Interaction volume radius: 10 \u00c5
Interaction volume height: 20 \u00c5
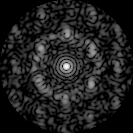
Disorder parameter: 0.6638